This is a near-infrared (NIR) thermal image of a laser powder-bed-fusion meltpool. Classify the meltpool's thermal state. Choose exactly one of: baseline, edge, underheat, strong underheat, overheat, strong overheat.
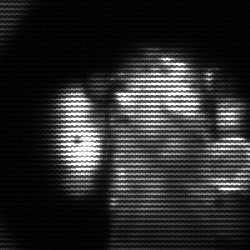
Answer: strong underheat